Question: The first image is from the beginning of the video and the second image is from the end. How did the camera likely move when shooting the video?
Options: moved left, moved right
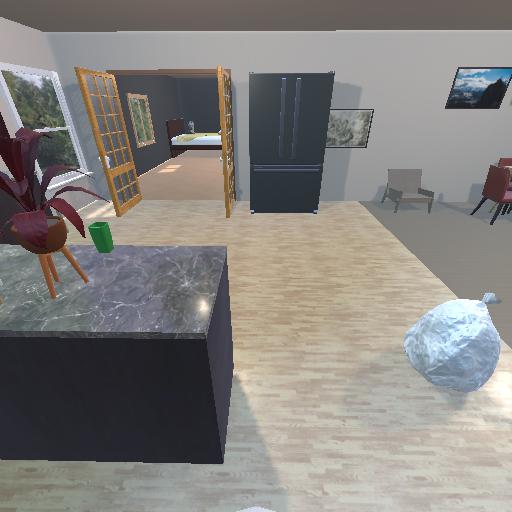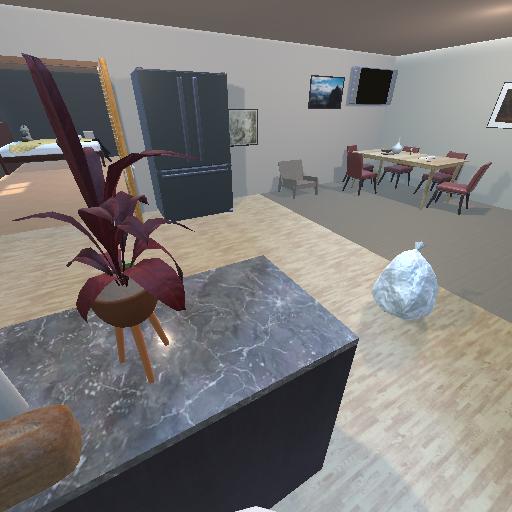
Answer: moved left